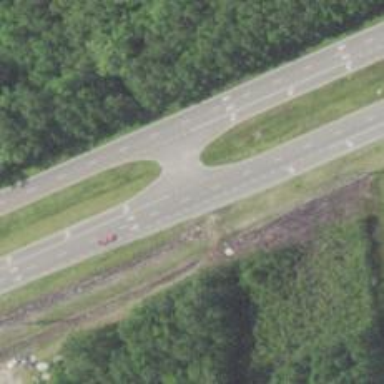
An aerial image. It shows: Trunk link highway.